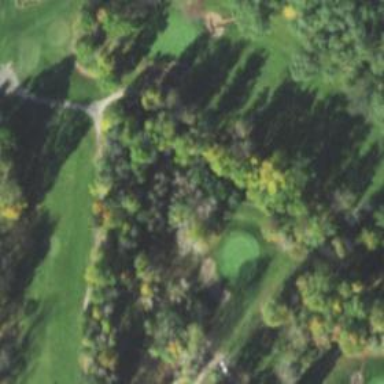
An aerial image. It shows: View of golf hole.